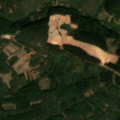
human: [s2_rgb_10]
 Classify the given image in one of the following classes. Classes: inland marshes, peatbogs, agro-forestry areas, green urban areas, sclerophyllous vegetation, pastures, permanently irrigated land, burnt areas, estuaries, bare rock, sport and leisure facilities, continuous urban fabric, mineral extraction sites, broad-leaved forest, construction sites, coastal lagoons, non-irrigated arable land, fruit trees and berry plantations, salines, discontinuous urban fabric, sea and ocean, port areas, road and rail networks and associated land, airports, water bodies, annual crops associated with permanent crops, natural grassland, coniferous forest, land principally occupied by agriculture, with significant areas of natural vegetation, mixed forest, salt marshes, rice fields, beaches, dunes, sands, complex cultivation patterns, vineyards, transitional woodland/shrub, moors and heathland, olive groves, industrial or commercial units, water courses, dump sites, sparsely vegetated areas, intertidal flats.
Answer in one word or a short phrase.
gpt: land principally occupied by agriculture, with significant areas of natural vegetation, broad-leaved forest, coniferous forest